Aerial crown-view tile of a tropical tree (Barro Colorado Island, Panama), acquired 20241216:
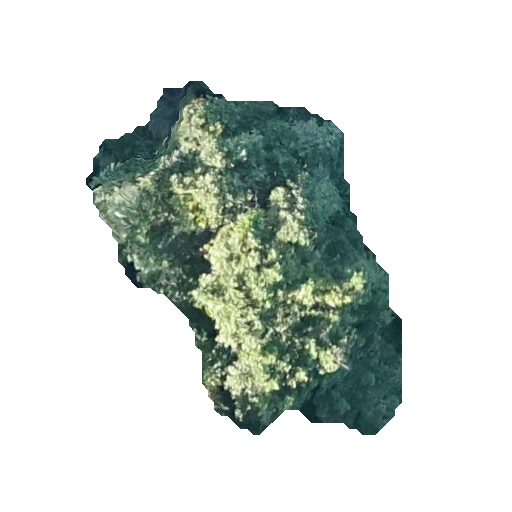
Species: Calophyllum longifolium
GBIF accepted scientific name: Calophyllum longifolium
Crown area: 103.617 m²